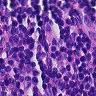
Metastatic tissue present: no